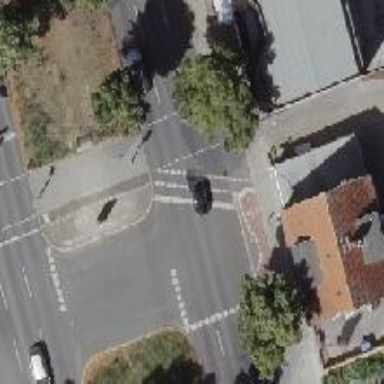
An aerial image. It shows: Road crossing with traffic signals and pedestrian island.